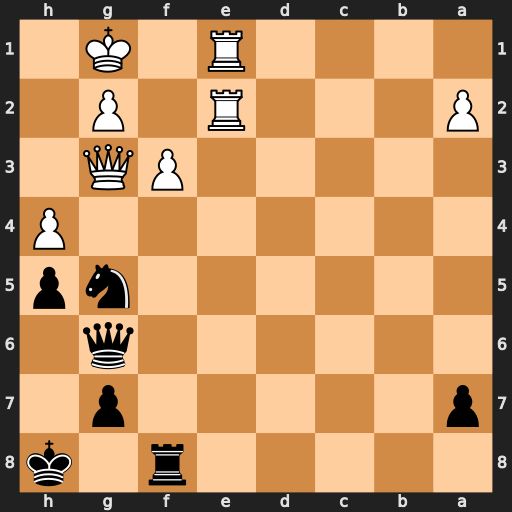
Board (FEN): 5r1k/p5p1/6q1/6np/7P/5PQ1/P3R1P1/4R1K1
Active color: b
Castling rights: -
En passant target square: -
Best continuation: Nxf3+ Qxf3 Rxf3 Re8+ Kh7